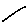
Label: line